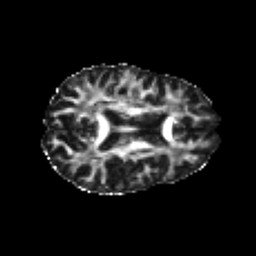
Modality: FA
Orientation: axial
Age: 25
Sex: female
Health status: healthy
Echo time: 0.074 s